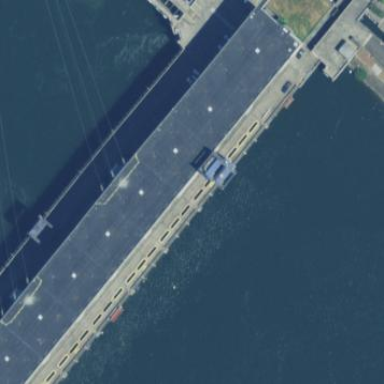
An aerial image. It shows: Service building near dam on the waterway.